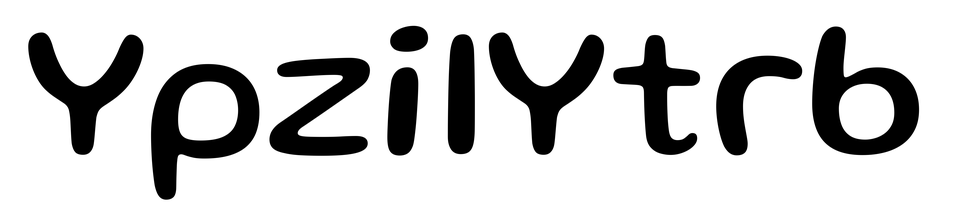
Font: Gluten_Regular